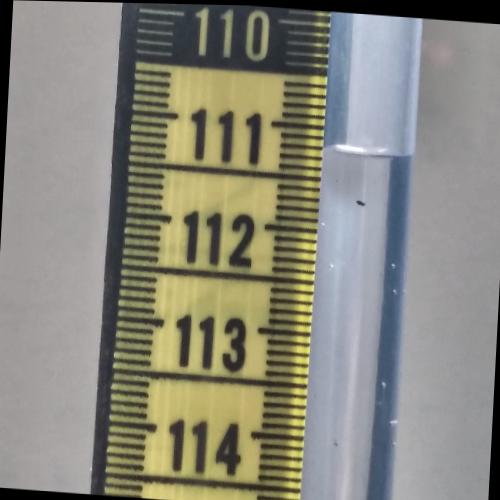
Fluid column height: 111.2 cm